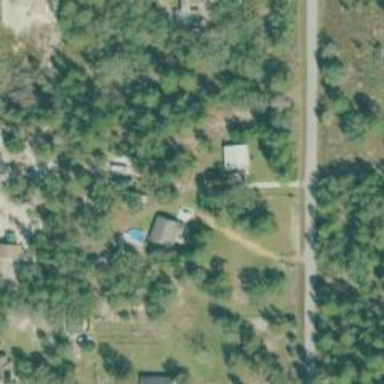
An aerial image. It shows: Driveway.